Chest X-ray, PA view. Patient: 57 years old, sex F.
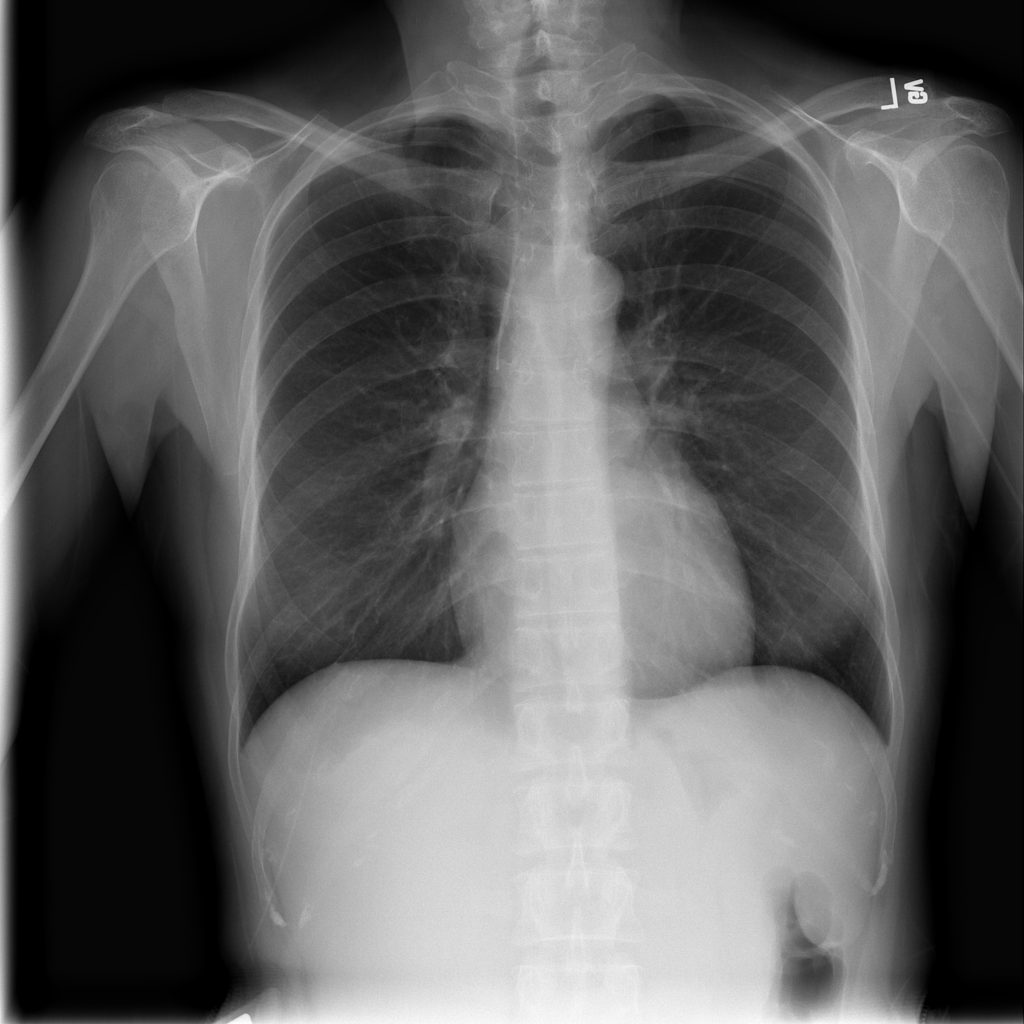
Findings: Effusion